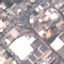
Land use / land cover: Industrial